Question: I want to connect the oracle function and read any data from it,and i'm write this code for that purpose:
'''
using (OracleConnection con = new OracleConnection("Data Source=WEBSERVICE_ACCESS;User Id=webservice_access;Password=xyz;"))
{
con.Open();
OracleCommand cmd = new OracleCommand("LOGIN");
cmd.CommandType = System.Data.CommandType.StoredProcedure;
//Add your parameters here
cmd.Connection = con;
OracleDataReader odr = cmd.ExecuteReader();
while (odr.Read())
{
Console.WriteLine(odr.GetOracleValue(0));
}
Console.ReadLine();
}
'''
> WEBSERVICE_ACCESS is my DATABASE NAME
webservice_access is my user name
but when run that code i get this error:
'''
System.Data.OracleClient.OracleException: ORA-12514: TNS:listener does not currently know of service requested in connect descriptor
'''
What happened? How can I solve this?

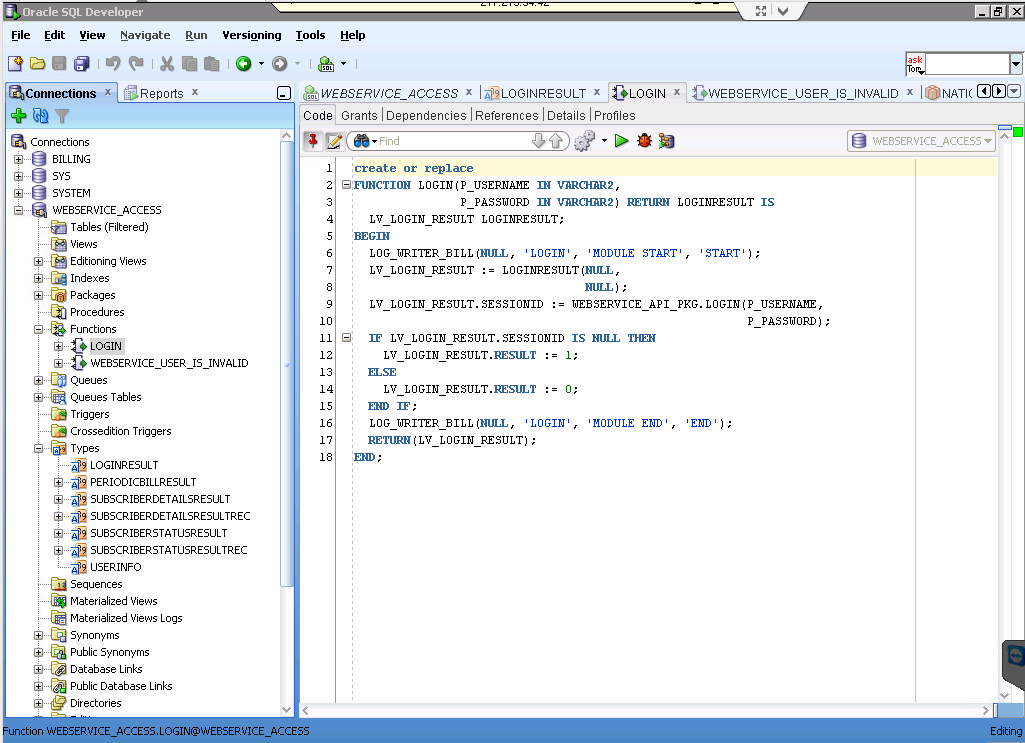
Answer: > The error ORA-12514 means that a listener received a request to
establish a connection to a database or other service. The connect
descriptor received by the listener specified a service name for a
service (usually a database service) that either has not yet
dynamically registered with the listener or has not been statically
configured for the listener. This may be a temporary condition such as
after the listener has started, but before the database instance has
registered with the listener.
The possible resolutions for this error are
Check which services are currently known by the listener by executing: Hide Copy Code
'''
lsnrctl services <listener name>
'''
1) Check that the SERVICE_NAME parameter in the connect descriptor of the net service name used specifies a service known by the listener.
2) If an easy connect naming connect identifier was used, check that the service name specified is a service known by the listener.
3)Check for an event in the listener.log file
This <URL> on oracle forums should help you understand the difference between the SID and the SERVICE_NAME.